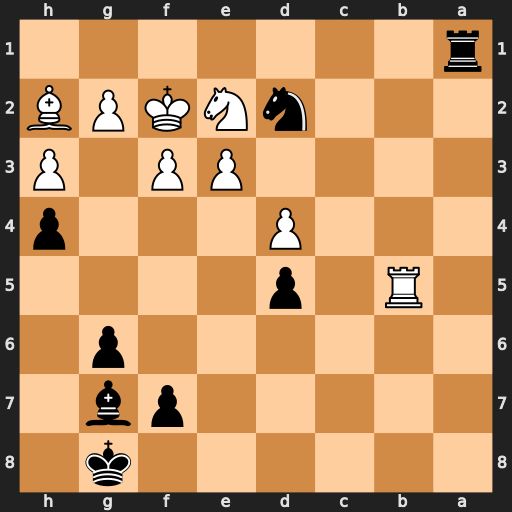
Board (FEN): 6k1/5pb1/6p1/1R1p4/3P3p/4PP1P/3nNKPB/r7
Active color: b
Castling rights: -
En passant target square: -
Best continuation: Rf1#